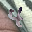
Label: 4